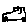
Label: car